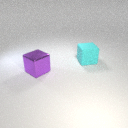
large purple metal cube in front of large cyan rubber cube